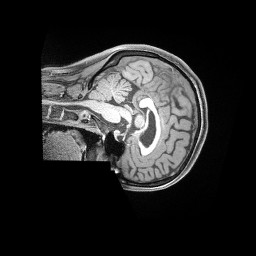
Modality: T1w
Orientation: sagittal
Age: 38
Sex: female
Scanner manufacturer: siemens
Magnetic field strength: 3 T
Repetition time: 2 s
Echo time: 0.00211 s